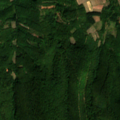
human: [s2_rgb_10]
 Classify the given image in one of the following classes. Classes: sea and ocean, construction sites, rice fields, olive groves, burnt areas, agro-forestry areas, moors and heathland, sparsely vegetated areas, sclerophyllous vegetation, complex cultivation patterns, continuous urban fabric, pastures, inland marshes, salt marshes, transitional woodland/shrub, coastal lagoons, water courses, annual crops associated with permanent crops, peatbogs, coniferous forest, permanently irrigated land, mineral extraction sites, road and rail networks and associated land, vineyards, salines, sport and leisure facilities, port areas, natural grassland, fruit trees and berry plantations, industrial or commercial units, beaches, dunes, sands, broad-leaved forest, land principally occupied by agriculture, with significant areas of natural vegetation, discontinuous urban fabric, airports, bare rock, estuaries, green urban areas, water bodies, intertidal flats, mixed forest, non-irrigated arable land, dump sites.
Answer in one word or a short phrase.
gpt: land principally occupied by agriculture, with significant areas of natural vegetation, broad-leaved forest